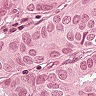
Metastatic tissue present: yes